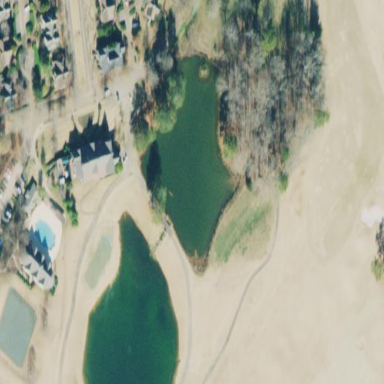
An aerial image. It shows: Water hazard in golf course. The hazard is natural water feature.